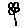
Label: flower